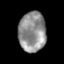
Tissue: skin
Cell type: Epithelial cells
Senescence score: 0.2683
Nuclear area (px): 1075
Mean DAPI intensity: 143.046